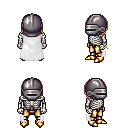
a pixel art fantasy rpg character, male body template, skeleton, white cape, gold greaves, light blonde pageboy hairstyle, metal helm, bracelets, gold boots, four views (front, back, left, right), 2x2 character sprite sheet, small pixel art, hard edges, no anti-aliasing